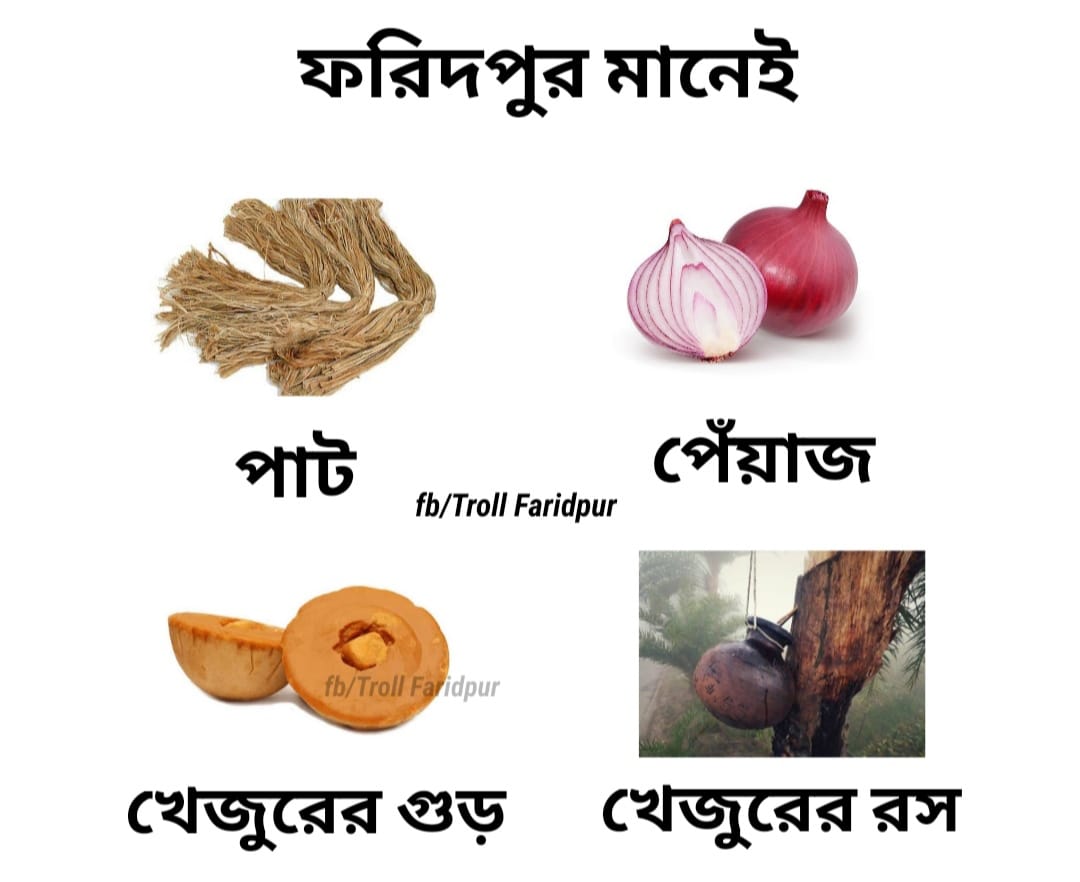
Caption: ফরিদপুর  মানেই    পাট    পেয়াজ     খেজুরের গুড়     খেজুরের রস
Label: non-hate